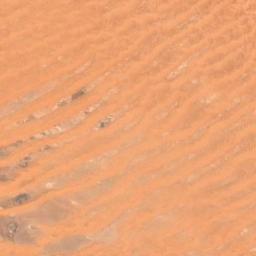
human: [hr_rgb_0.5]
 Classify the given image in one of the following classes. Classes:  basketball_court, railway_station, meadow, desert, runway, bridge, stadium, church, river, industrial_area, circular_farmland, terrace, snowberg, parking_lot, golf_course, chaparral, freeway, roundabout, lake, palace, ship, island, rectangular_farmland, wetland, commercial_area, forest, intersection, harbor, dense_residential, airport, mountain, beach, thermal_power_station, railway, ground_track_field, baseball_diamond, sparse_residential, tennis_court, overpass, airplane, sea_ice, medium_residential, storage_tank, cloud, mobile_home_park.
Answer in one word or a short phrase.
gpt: desert